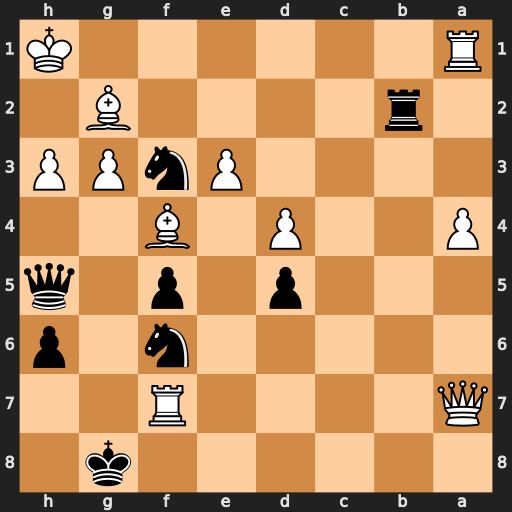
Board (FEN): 6k1/Q4R2/5n1p/3p1p1q/P2P1B2/4PnPP/1r4B1/R6K
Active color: b
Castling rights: -
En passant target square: -
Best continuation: Qxh3+ Bxh3 Rh2#